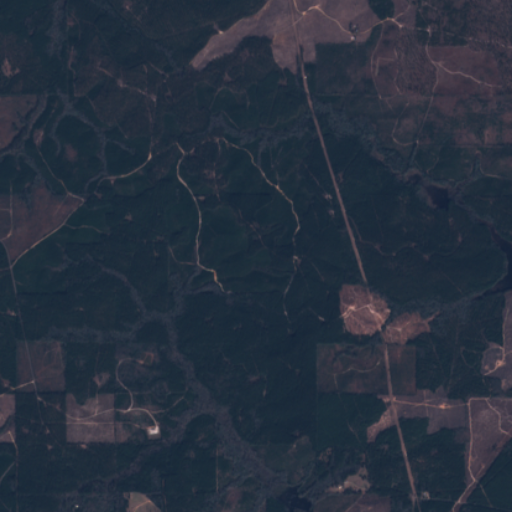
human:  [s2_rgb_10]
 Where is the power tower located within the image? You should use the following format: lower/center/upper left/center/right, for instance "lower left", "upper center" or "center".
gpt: The power tower is located in the lower right of the image.
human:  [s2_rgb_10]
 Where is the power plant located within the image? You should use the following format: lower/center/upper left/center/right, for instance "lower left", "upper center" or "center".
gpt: There is no power plant in the image.